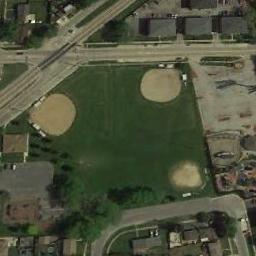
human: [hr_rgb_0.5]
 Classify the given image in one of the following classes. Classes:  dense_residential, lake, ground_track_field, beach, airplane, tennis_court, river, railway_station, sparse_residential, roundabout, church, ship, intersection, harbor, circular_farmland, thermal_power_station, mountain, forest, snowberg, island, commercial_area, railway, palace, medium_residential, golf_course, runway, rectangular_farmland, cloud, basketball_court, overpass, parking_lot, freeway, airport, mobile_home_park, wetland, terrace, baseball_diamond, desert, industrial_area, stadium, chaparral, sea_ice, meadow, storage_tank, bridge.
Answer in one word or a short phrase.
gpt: baseball_diamond